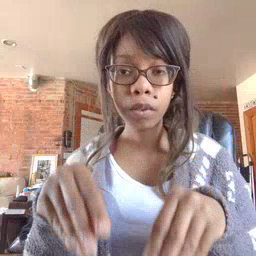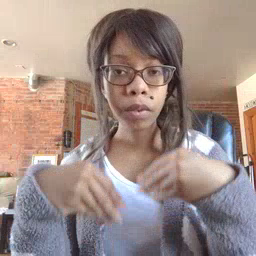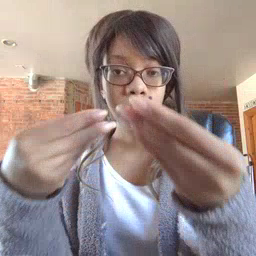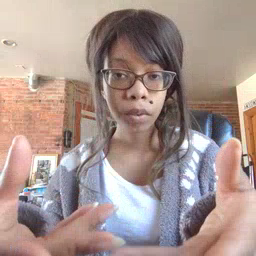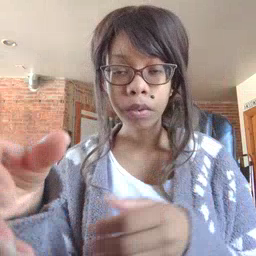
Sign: give